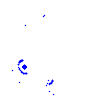
Particle: kaon